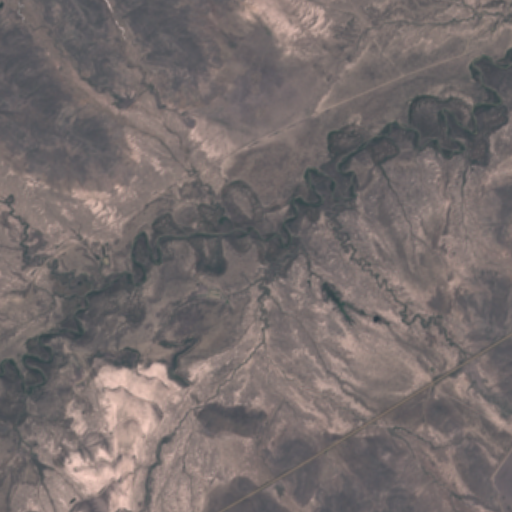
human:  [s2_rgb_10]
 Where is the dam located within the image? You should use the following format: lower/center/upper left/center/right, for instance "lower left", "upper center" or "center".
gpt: The dam is located in the lower right of the image.
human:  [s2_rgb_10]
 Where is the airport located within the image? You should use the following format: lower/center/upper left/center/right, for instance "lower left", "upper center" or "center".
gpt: There is no airport in the image.